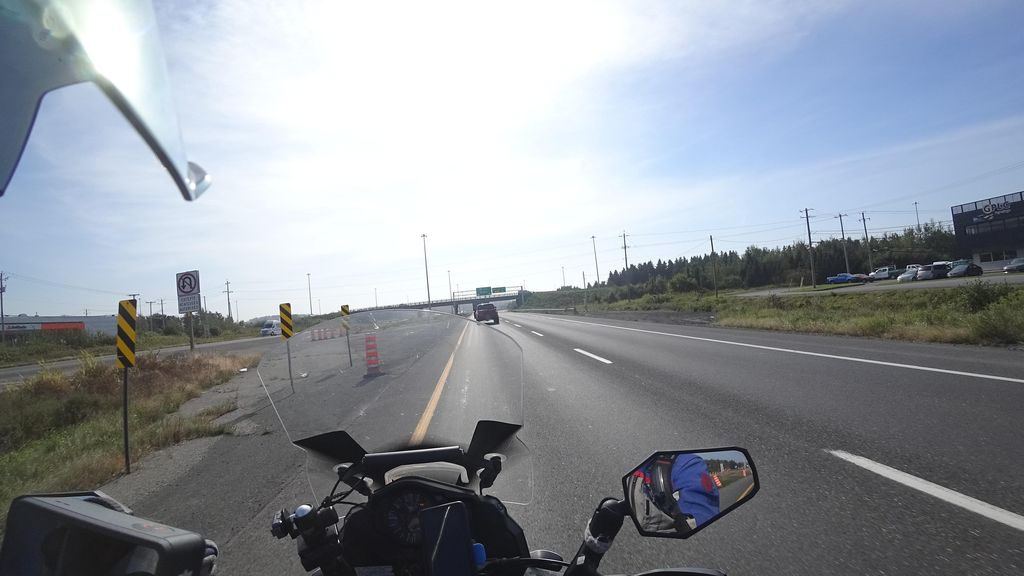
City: quebec_city